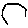
Label: hexagon